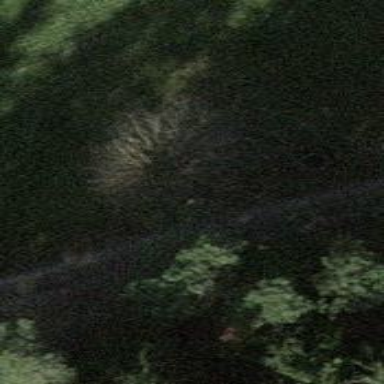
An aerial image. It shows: Broadleaved tree with lush leaves.